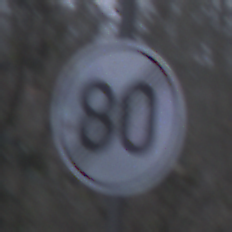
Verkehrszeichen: EndeGeschwindigkeit80
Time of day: MorningAfternoon
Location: Outdoor (Nature)
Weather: Overcast
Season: Winter
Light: Natural